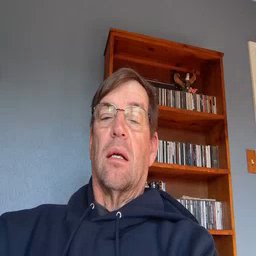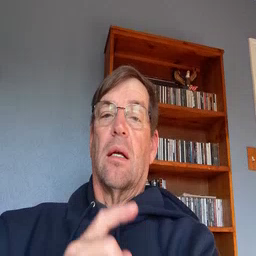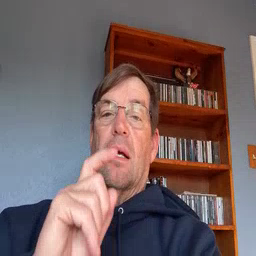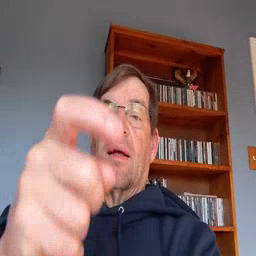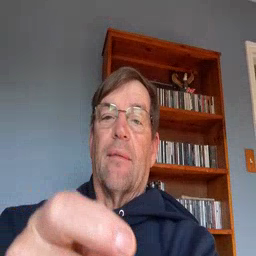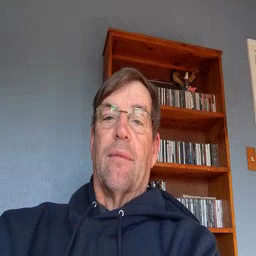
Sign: gift